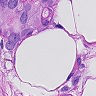
Metastatic tissue present: yes